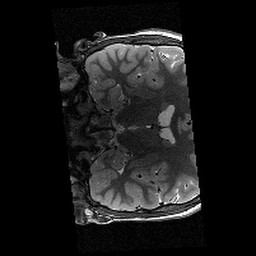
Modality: T2w
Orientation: coronal
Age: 10
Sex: male
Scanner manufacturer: siemens
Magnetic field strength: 3 T
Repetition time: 9.23 s
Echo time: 0.067 s